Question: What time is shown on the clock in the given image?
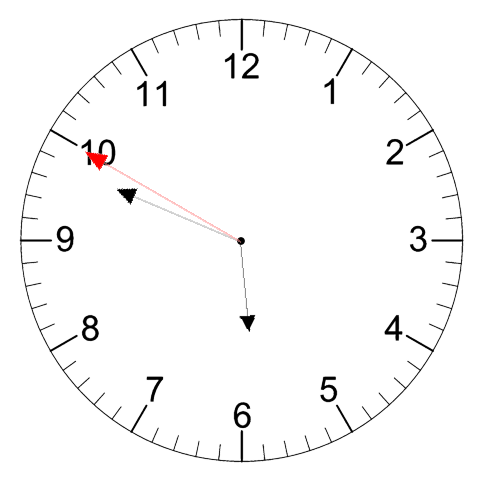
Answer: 05:48:50